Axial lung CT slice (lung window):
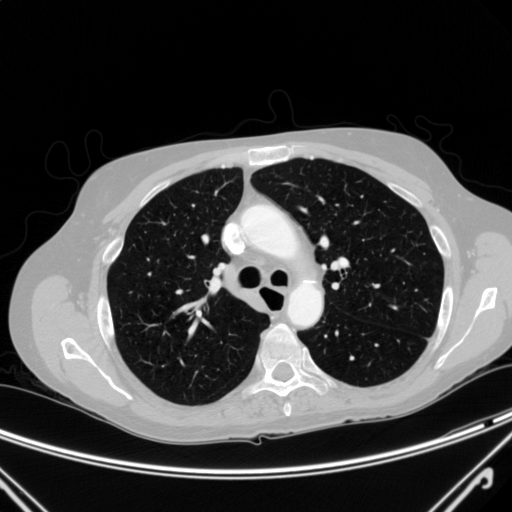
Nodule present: no